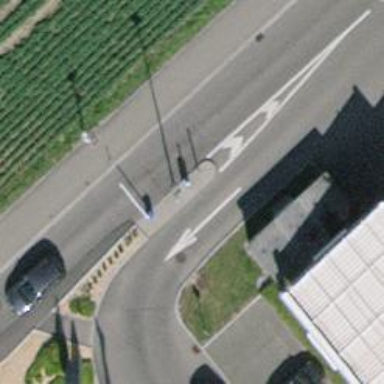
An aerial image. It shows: Lift gate barrier.